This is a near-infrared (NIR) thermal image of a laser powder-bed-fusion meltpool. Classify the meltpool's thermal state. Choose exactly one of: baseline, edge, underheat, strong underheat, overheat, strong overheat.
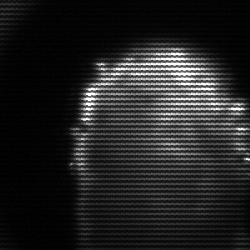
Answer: baseline